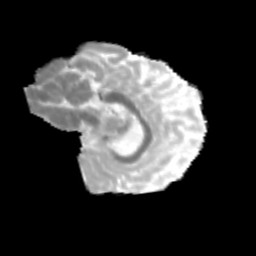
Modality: MD
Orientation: sagittal
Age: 12
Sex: female
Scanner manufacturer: siemens
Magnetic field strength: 3 T
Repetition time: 3.8 s
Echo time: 0.07 s